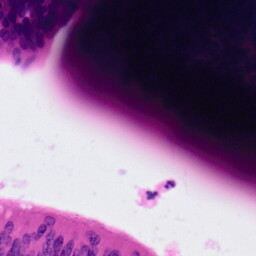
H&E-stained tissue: Colon